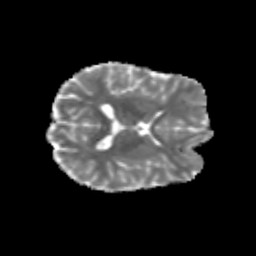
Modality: MD
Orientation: axial
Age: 18
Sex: female
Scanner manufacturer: siemens
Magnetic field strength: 3 T
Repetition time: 3.5 s
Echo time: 0.125 s